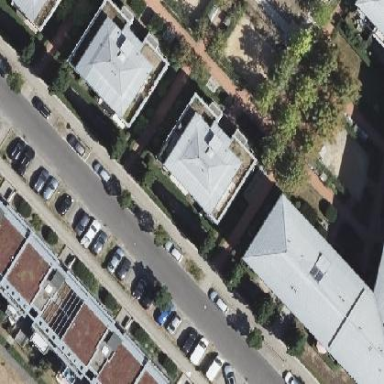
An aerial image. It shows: Hipped roof apartment building.